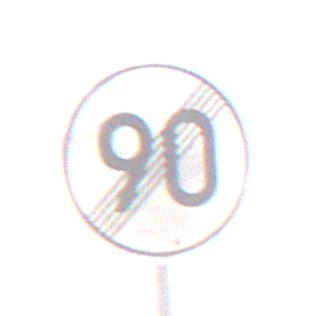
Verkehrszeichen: EndeGeschwindigkeit90
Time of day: MorningAfternoon
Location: Roofed (Urban)
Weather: PartlyCloudy
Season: NotSpecified
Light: Natural